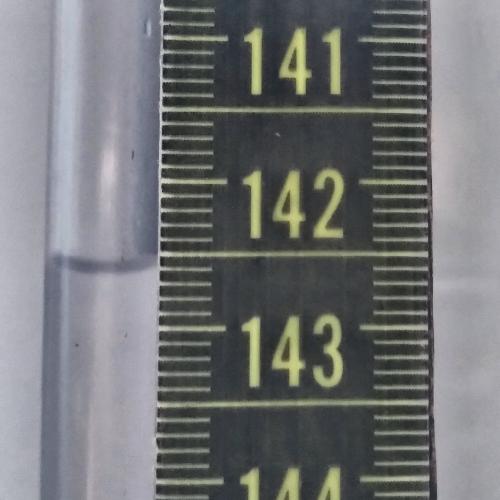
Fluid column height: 142.6 cm